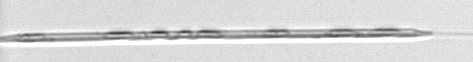
Label: Rhizosolenia